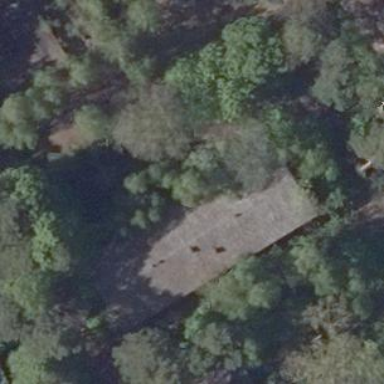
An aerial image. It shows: Ruins of building.